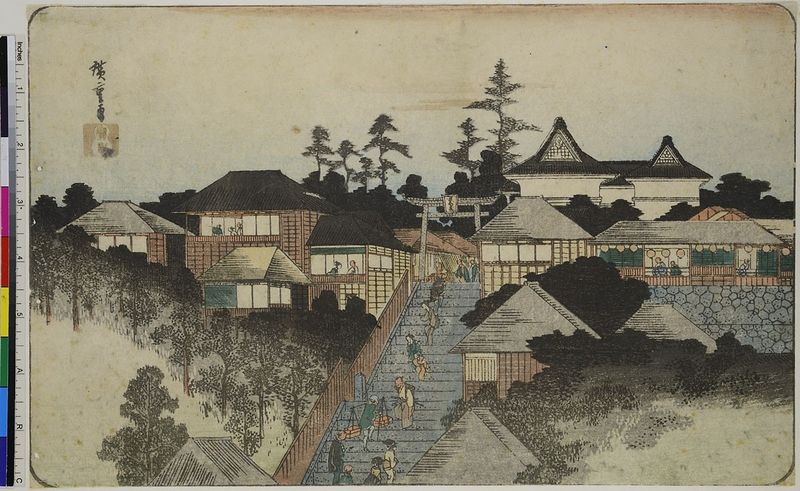
Titel: Der Tenmangu Schrein in Yushima, aus der Serie: Berühmte Orte in Edo
Künstler: Utagawa Hiroshige
Standort: Hamburg
Institution: Museum für Kunst und Gewerbe Hamburg
Schlagwörter: baum, blau, schatten, bäume, frauen, menschen, stadt, frankreich, laternen, schwarz, zeichnung, gebäude, architektur, häuser, holzschnitt, japan, dächer, treppe, aufgang, tor, stadtansicht, wände, linear, druckgraphik, druckgrafik, china, kiefern, maum, tempel, zeit, träger, schrein, farbholzschnitt, pilger, landschaften, lampion, landschaftsdarstellung, edo, reproduktionen, druckerzeugnisse, gewässer, heiligtümer, torii, ukiyo, shint, tempeltor